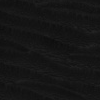
Atmospheric dust classification: not_dusty